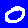
Digit: 0